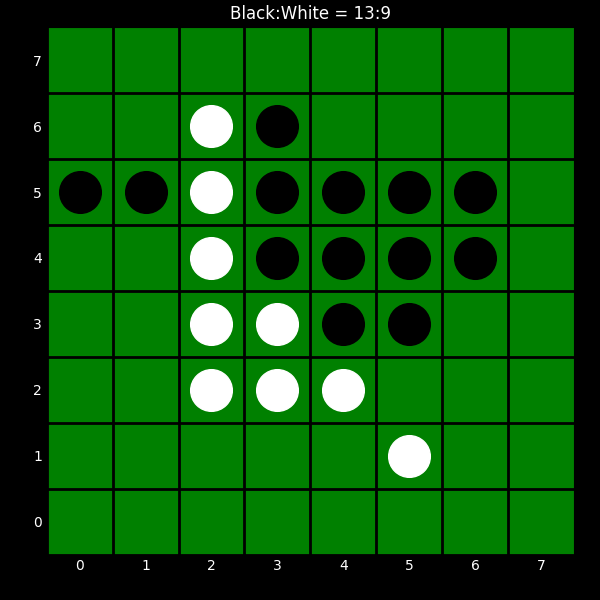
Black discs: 13
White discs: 9